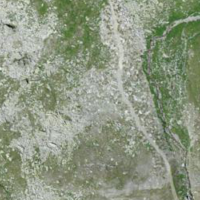
EUNIS habitat code: 48
Species observed at this site:
Achillea nana